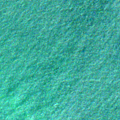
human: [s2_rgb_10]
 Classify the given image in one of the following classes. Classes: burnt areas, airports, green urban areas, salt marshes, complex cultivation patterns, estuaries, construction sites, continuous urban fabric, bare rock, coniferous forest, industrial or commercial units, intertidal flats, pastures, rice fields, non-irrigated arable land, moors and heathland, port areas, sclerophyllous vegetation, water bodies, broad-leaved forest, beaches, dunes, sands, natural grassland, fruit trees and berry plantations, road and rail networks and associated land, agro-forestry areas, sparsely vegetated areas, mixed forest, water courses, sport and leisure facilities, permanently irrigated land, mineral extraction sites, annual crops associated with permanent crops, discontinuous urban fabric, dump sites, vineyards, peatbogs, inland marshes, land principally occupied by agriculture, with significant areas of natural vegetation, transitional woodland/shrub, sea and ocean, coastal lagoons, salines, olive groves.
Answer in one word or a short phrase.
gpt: sea and ocean